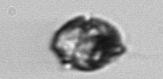
Label: Proterythropsis